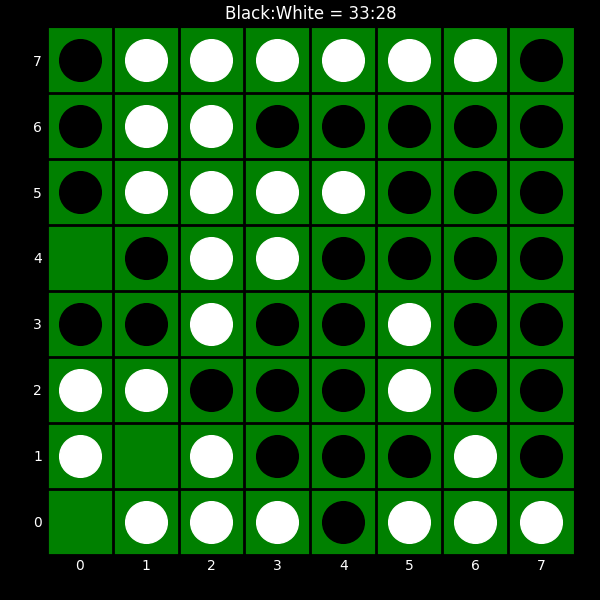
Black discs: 33
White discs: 28